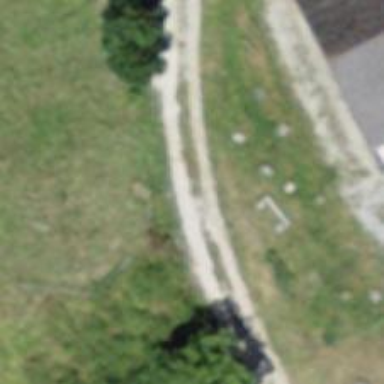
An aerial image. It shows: Unpaved driveway used as service road.